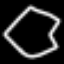
Label: octagon